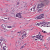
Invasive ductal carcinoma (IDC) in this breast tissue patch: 1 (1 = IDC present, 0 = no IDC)